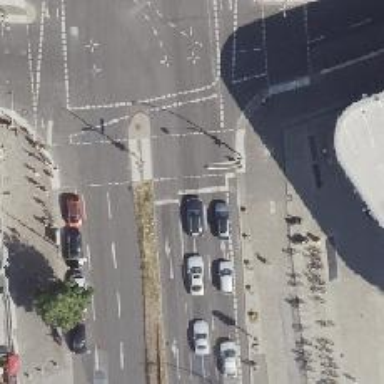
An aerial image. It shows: Road with traffic signals controlling the flow of traffic.